Question: I created a C# Project in Visual Studio and used an assembly on the SQLite 4.0 ADO Library from <URL>.
The program runs fine on the development machine, but when I try to run it on another system, there always occurs an error, stating that System.Data.SQLite.dll cannot be found. I placed the file into the program directory. I also tried to put it into a directory that is listed under PATH. Any suggestions?
I'm using an openFileDialog to open the database. Here's the according code:
'''
con = new SQLiteConnection();
OpenFileDialog ofd1 = new OpenFileDialog();
ofd1.Filter = "db Datei (*.db)|*.db|Alle Dateien (*.*)|*.*";
if (ofd1.ShowDialog() == DialogResult.OK)
filepath = ofd1.FileName;
filepath.Replace("\", "\\");
con.ConnectionString = "Data Source= "" + filepath + """;
[...]
'''
As already mentioned, this works on the development machine (Windows 7, 64bit).
The test machine runs in a virtualbox (Windows 7, 32bit).
The following exception occurs:
'''
System.IO.FileNotFoundException: Die Datei oder Assembly "System.Data.SQLite.dll" oder eine Abhangigkeit davon wurde nicht gefunden. Das angegebene Modul wurde nicht gefunden.
Dateiname: "System.Data.SQLite.dll"
bei WindowsFormsApplication1.Form1.button2_Click(Object sender, EventArgs e)
bei System.Windows.Forms.Control.OnClick(EventArgs e)
bei System.Windows.Forms.Button.OnClick(EventArgs e)
bei System.Windows.Forms.Button.OnMouseUp(MouseEventArgs mevent)
bei System.Windows.Forms.Control.WmMouseUp(Message& m, MouseButtons button, Int32 clicks)
bei System.Windows.Forms.Control.WndProc(Message& m)
bei System.Windows.Forms.ButtonBase.WndProc(Message& m)
bei System.Windows.Forms.Button.WndProc(Message& m)
bei System.Windows.Forms.Control.ControlNativeWindow.OnMessage(Message& m)
bei System.Windows.Forms.Control.ControlNativeWindow.WndProc(Message& m)
bei System.Windows.Forms.NativeWindow.Callback(IntPtr hWnd, Int32 msg, IntPtr wparam, IntPtr lparam)
************** Geladene Assemblys **************
mscorlib
Assembly-Version: 4.0.0.0.
Win32-Version: 4.0.30319.1 (RTMRel.<PHONE>).
CodeBase: file:///C:/Windows/Microsoft.NET/Framework/v4.0.30319/mscorlib.dll.
----------------------------------------
WindowsFormsApplication1
Assembly-Version: 1.0.0.0.
Win32-Version: 1.0.0.0.
CodeBase: file:///C:/Users/andi/Documents/My%20Dropbox/Own%20Public%20Folders/Public%20(Andy%20Malessa)/juralookup(Wir%20brauchen%20dringend%20nen%20Namen)/DataManagementTool/WindowsFormsApplication1.exe.
----------------------------------------
System.Windows.Forms
Assembly-Version: 4.0.0.0.
Win32-Version: 4.0.30319.1 built by: RTMRel.
CodeBase: file:///C:/Windows/Microsoft.Net/assembly/GAC_MSIL/System.Windows.Forms/v4.0_4.0.0.0__b77a5c561934e089/System.Windows.Forms.dll.
----------------------------------------
System.Drawing
Assembly-Version: 4.0.0.0.
Win32-Version: 4.0.30319.1 built by: RTMRel.
CodeBase: file:///C:/Windows/Microsoft.Net/assembly/GAC_MSIL/System.Drawing/v4.0_4.0.0.0__b03f5f7f11d50a3a/System.Drawing.dll.
----------------------------------------
System
Assembly-Version: 4.0.0.0.
Win32-Version: 4.0.30319.1 built by: RTMRel.
CodeBase: file:///C:/Windows/Microsoft.Net/assembly/GAC_MSIL/System/v4.0_4.0.0.0__b77a5c561934e089/System.dll.
----------------------------------------
System.Windows.Forms.resources
Assembly-Version: 4.0.0.0.
Win32-Version: 4.0.30319.1 built by: RTMRel.
CodeBase: file:///C:/Windows/Microsoft.Net/assembly/GAC_MSIL/System.Windows.Forms.resources/v4.0_4.0.0.0_de_b77a5c561934e089/System.Windows.Forms.resources.dll.
----------------------------------------
mscorlib.resources
Assembly-Version: 4.0.0.0.
Win32-Version: 4.0.30319.1 (RTMRel.<PHONE>).
CodeBase: file:///C:/Windows/Microsoft.Net/assembly/GAC_MSIL/mscorlib.resources/v4.0_4.0.0.0_de_b77a5c561934e089/mscorlib.resources.dll.
----------------------------------------
'''
So basically it says: "System.Data.SQLite.dll" or a dependency was not found.
The file is present in the application directory. Here's a file listing:

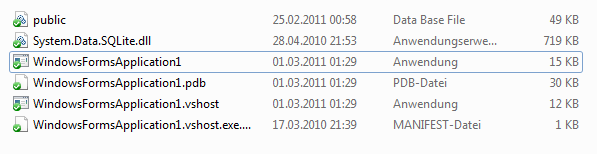
Answer: If you are referencing the DLL stored in System.Data.SQLite.dll stored in the GAC on your development machine from your C# project and that DLL does not exist on the test client you would get that message. In that case you either need to install SQLlite on the test machine (thereby placing the DLL in the GAC), or change the reference in your project to point at the local DLL instaid.